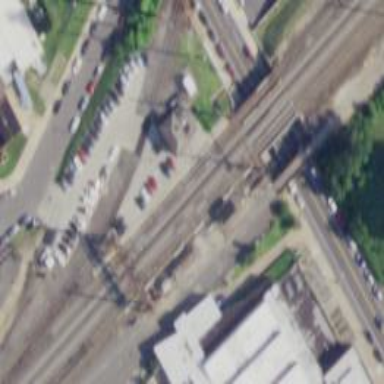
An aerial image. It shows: Railway with electrified contact lines.